Question: What is one train name?
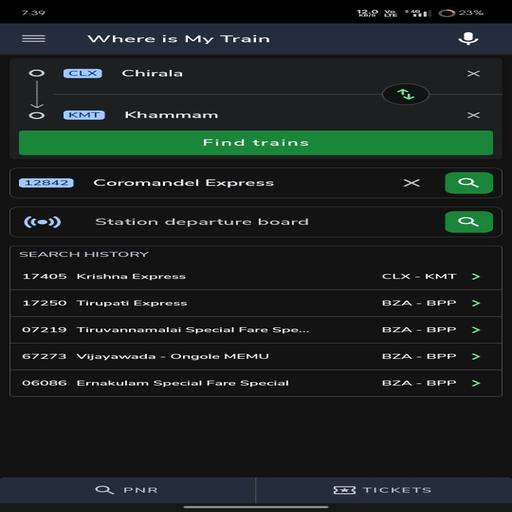
Answer: Coromandel Express